Question: '''
#include <graphics.h> //importing graphics
#include <conio.h>
int main()
{
int gd=0,gm;
initgraph(&gd,&gm," ");
circle(100,80,20);
getch();
closegraph();
}
'''
I typed the above code in Code::Blocks but it does not execute and rather it says
'''
warning: deprecated conversion from string constant to 'char*' [-Wwrite-strings]
'''
I have been trying for three days. Someone please help me out.
I have installed 'winbgim.h' and other necessary files for graphics but it's not helping. I have searched all possible websites...

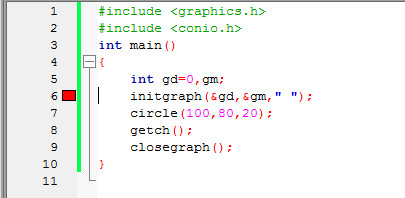
Answer: Preamble: I deleted and then undeleted this answer several times. There are other questions that address this subject, but most of them seem to be focused on C++, which has some differences from C in this area, or to have been closed as a dupe of such a question. Some have answers I don't care for, or that are incomplete. In a possiuble act of hubris, therefore, I am providing this answer, and I choose to provide it here.
---
Since the only string constant I see in the code is the '" "' argument to 'initgraph()', the warning must arise from there. In that case, the third parameter to that function must be declared as type 'char *'.
In that case, there is nothing inherently wrong with the code you presented. According to the standard, string constants correspond to arrays of 'char', and such an array is automatically converted to a pointer to its first element in most contexts where it is evaluated, including when it appears as a function argument. That lines up perfectly with the function.
The problem is that the standard also says that if a program attempts to modify the contents of a string literal then it produces undefined behavior. It is not uncommon for the actual manifestation of that to be a program crash. Therefore, although it is technically legal, you take a significant risk when you convert a string constant to a 'char *', because whoever handles the pointer may not know that it is unsafe to attempt to use it to modify what it points to. This problem does not arise if you convert to 'const char *' instead.
GCC wants to help you detect such problems. Therefore its '-Wwrite-strings]' option, when enabled, causes string constants to be treated as arrays of 'const char' instead of arrays of 'char', and therefore to trigger warnings such as you encountered.
You have at least three options:
1. You could disable the -Wwrite-strings compilation option. This is probably the best approach for legacy code with well-tested behavior, but I do not recommend it otherwise.
2. Provided that the function in fact does not attempt to modify the array that its parameter points to, directly or indirectly, you can change the function parameter to type const char *. This may require a cascade of other, similar changes to avoid additional, relevant warnings.
3. Avoid passing a string literal to the function. Instead create and pass a mutable array of char. For example:
'''
int gd = 0, gm;
char s[] = " ";
initgraph(&gd, &gm, s);
// ...
'''
Note in particular that there, although there is a string literal, it is used only to the distinct, non-'const' array 's'.